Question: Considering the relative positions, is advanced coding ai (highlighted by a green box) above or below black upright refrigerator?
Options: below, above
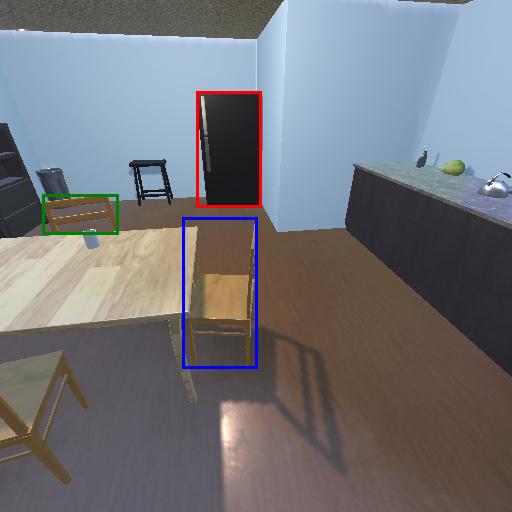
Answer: below